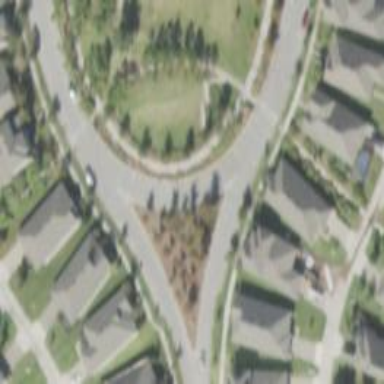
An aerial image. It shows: Tertiary road with asphalt surface leading to circular junction.